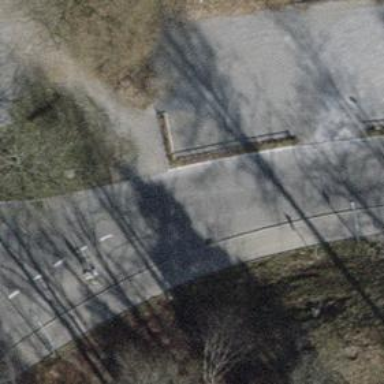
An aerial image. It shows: Compacted path with excellent trail visibility.